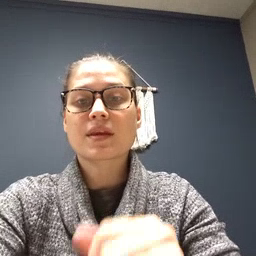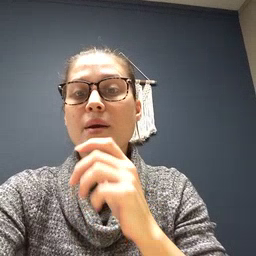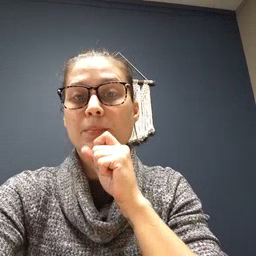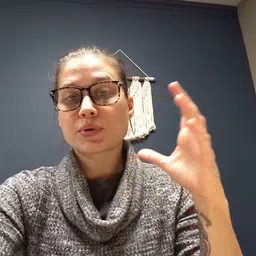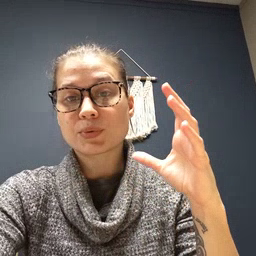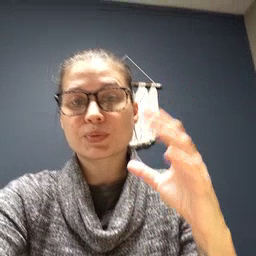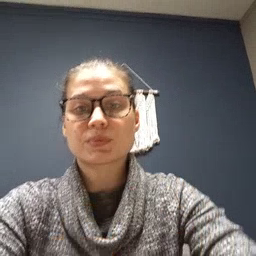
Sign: balloon